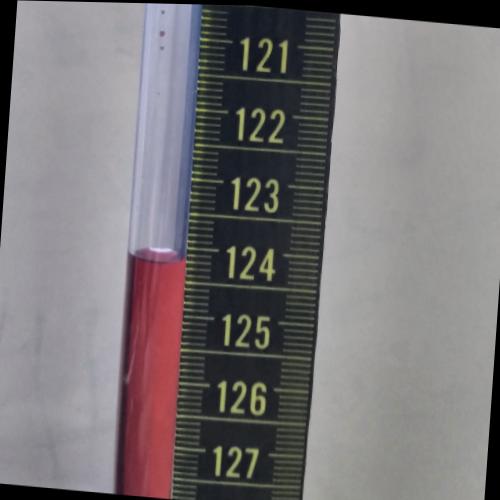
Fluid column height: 124.2 cm